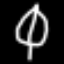
Label: leaf